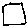
Label: square